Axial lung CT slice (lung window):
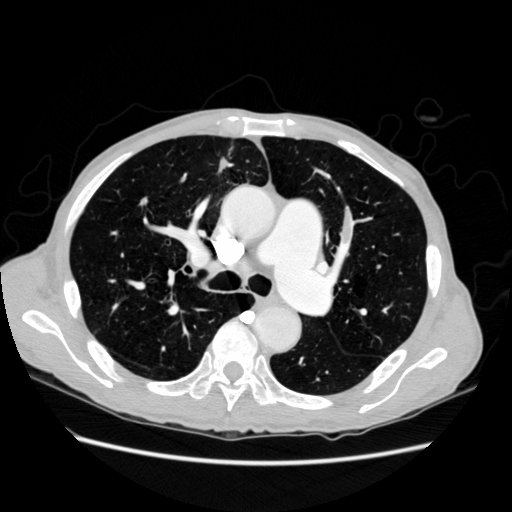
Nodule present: yes
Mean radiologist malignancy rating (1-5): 2